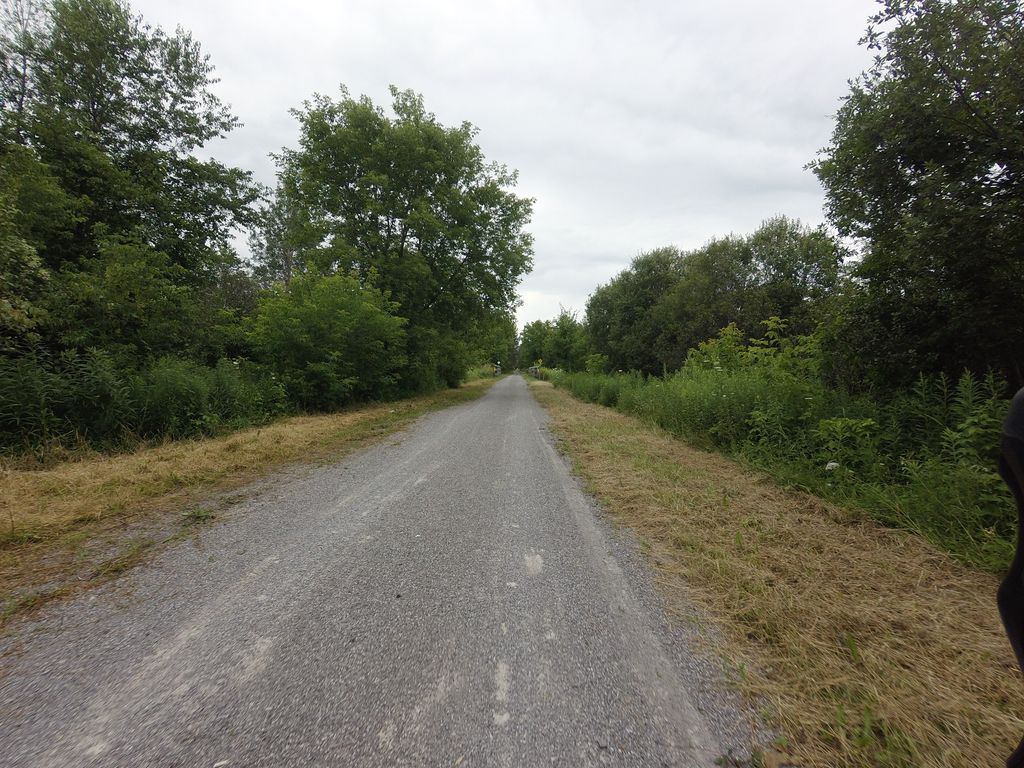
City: ottawa-gatineau